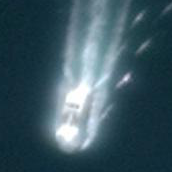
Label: civil